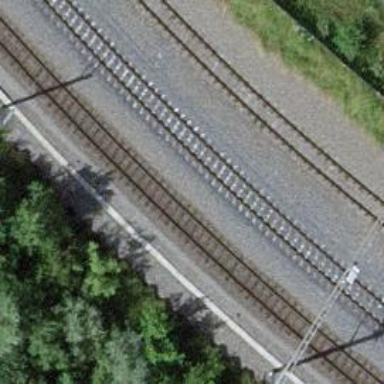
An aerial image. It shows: Narrow-gauge railway track with electrified contact line. The railway has one track.